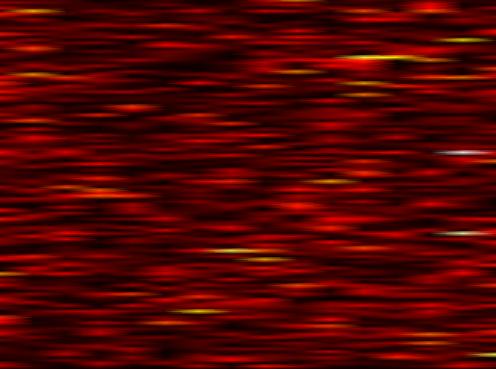
Label: UFMC